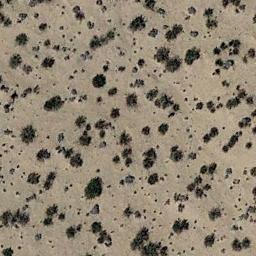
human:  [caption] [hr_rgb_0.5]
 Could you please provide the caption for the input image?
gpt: Chaparral is evenly distributed on the sand .

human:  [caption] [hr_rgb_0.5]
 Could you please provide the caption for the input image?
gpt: A lot of chaparrals of different sizes grow in the desert .

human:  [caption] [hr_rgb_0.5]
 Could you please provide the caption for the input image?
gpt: There are some scattered trees in this desert .

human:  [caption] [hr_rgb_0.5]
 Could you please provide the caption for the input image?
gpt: The chaparral is consist of sparse bushes on the desert .

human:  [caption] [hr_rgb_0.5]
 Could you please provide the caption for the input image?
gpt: The plants in the chaparral are uneven in size .